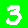
Digit: 3